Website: home-depot
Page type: newsletter-management
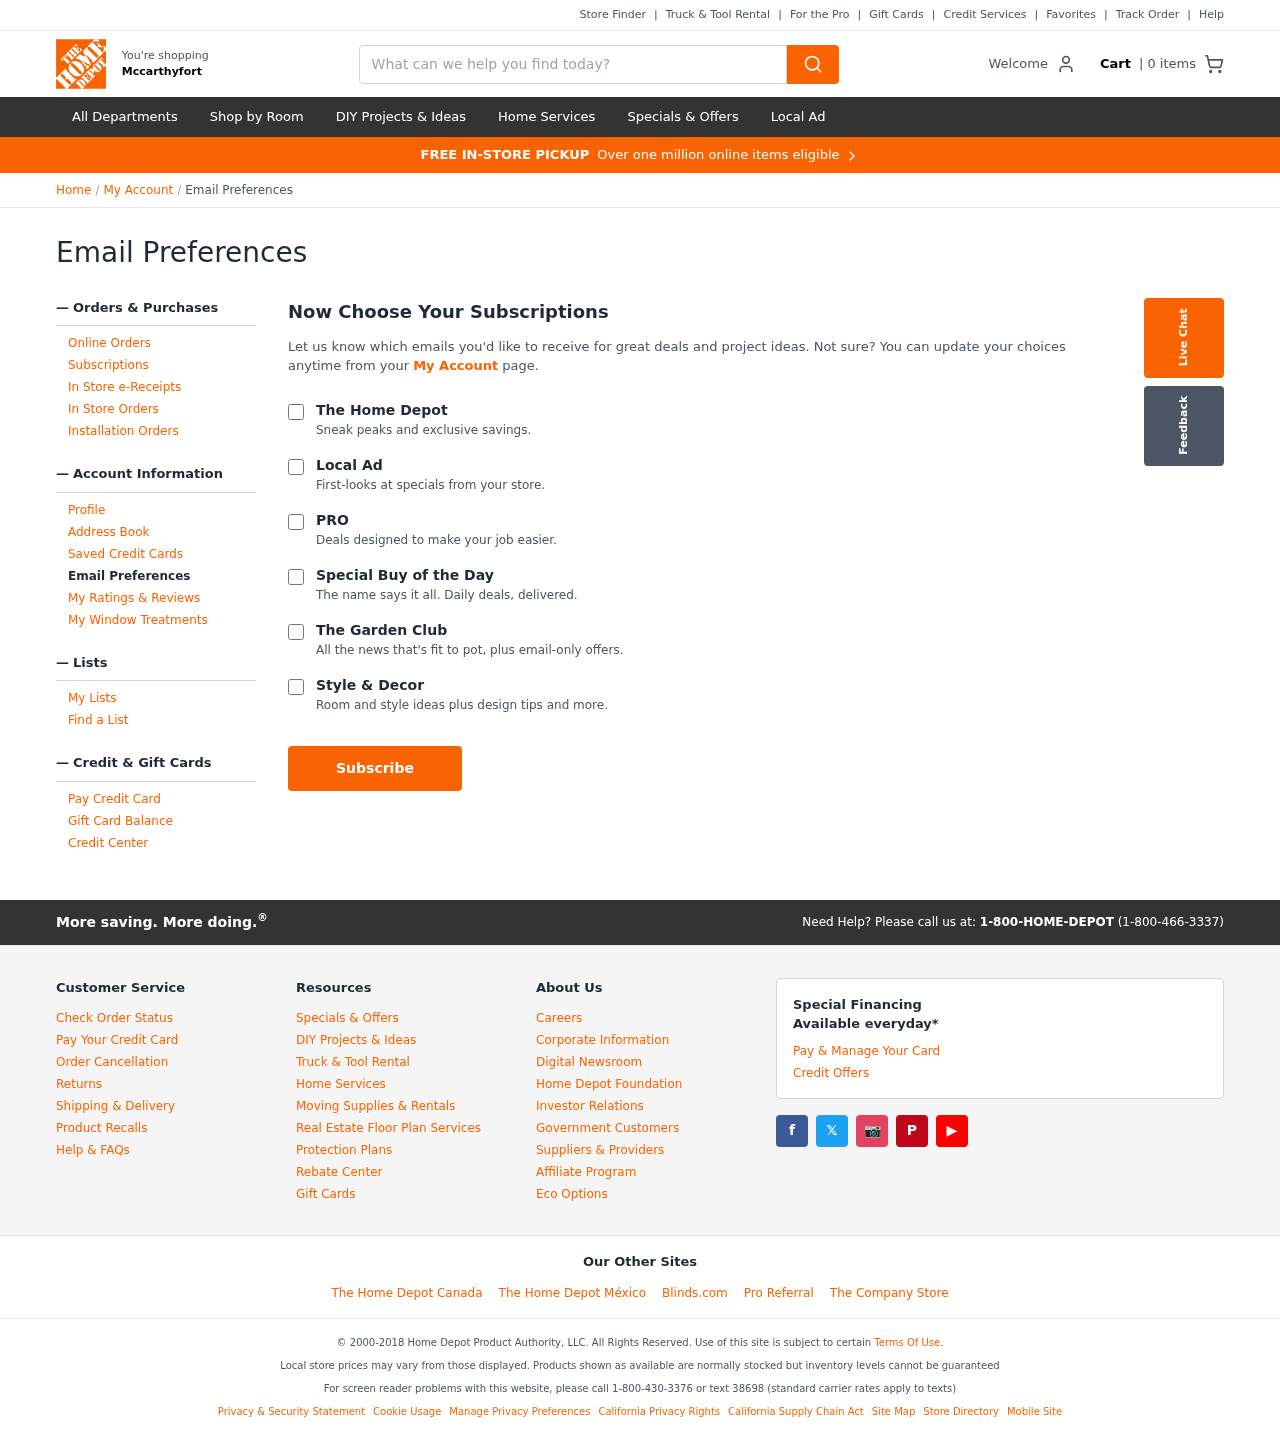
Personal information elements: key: PII_CITY
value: Mccarthyfort
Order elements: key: ORDER_NUM_ITEMS
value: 0
Search elements: key: HEADER_SEARCH
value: What can we help you find today?